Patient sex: M
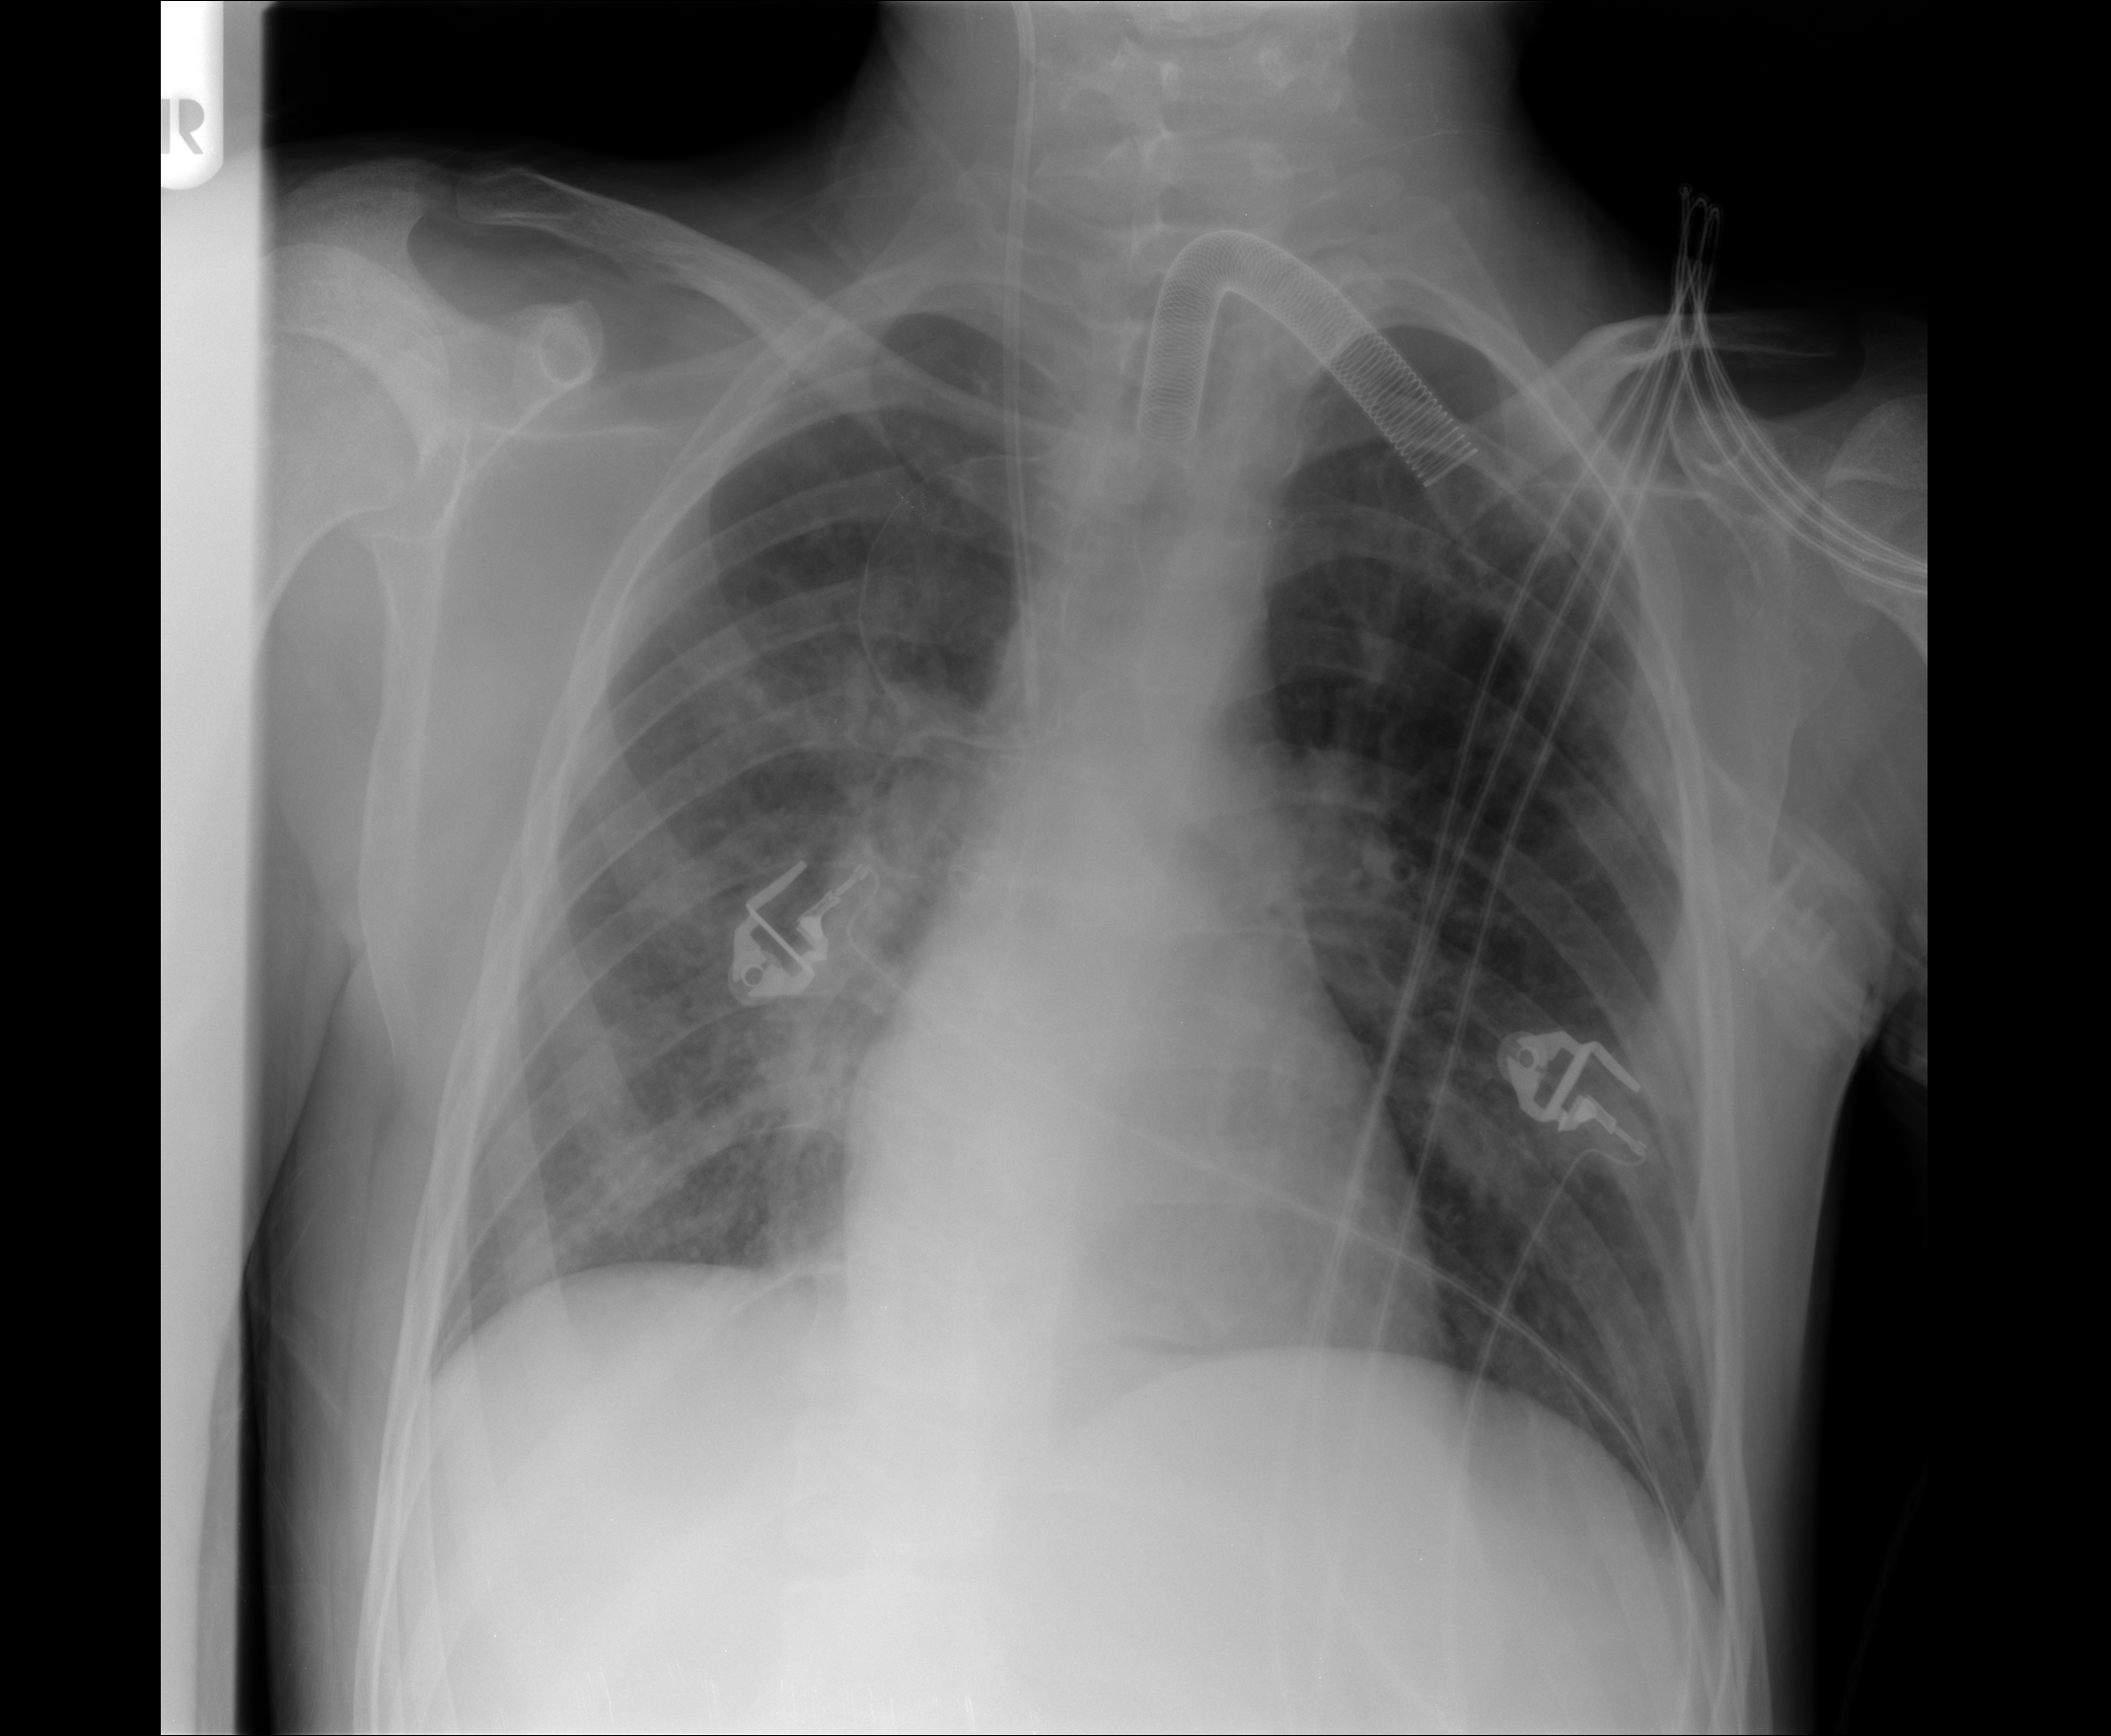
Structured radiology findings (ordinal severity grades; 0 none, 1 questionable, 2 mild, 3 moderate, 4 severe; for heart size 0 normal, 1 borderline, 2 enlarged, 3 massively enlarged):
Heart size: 0
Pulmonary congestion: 1
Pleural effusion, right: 0
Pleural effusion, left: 0
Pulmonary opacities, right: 3
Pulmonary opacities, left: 2
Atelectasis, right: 1
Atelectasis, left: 1